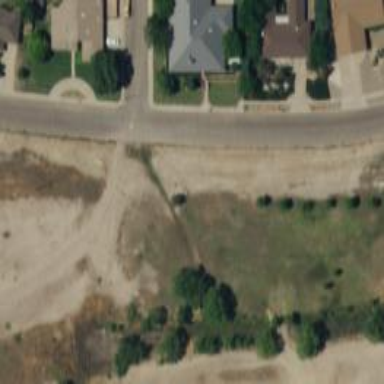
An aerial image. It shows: Disc golf tee area.